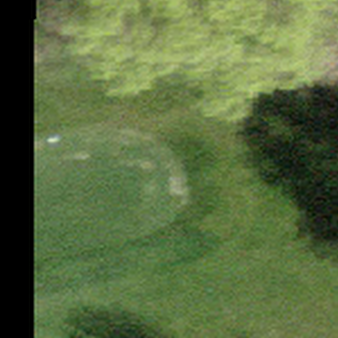
Label: other